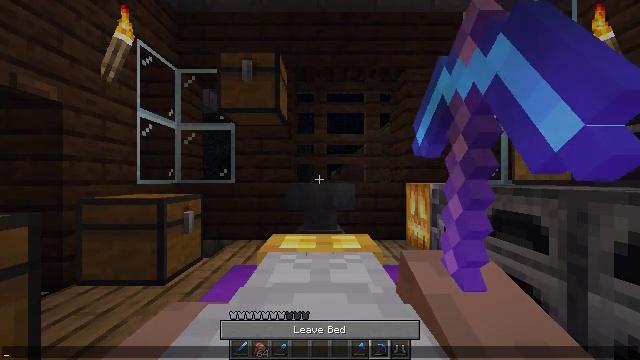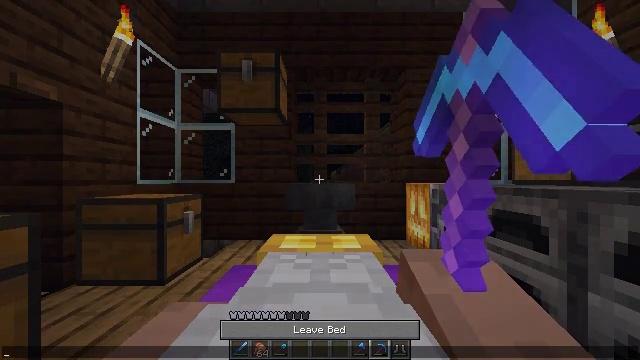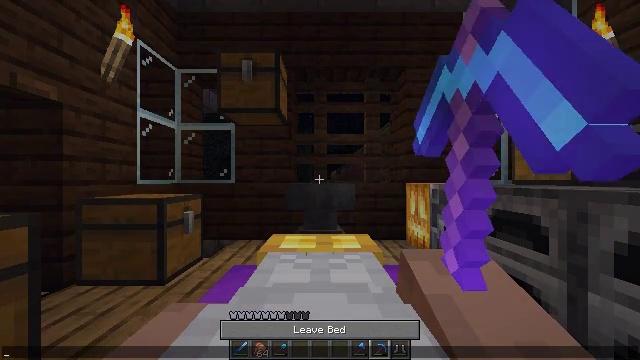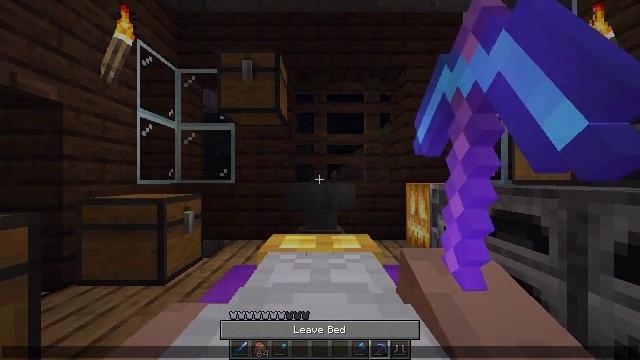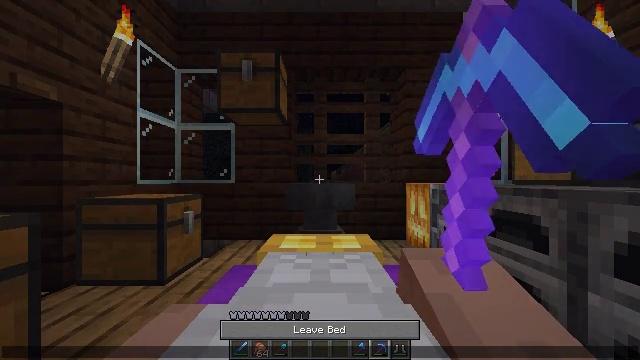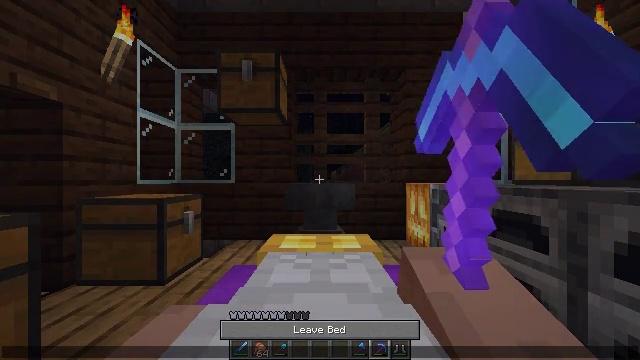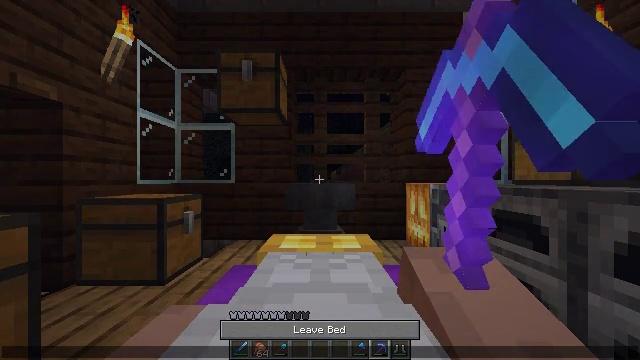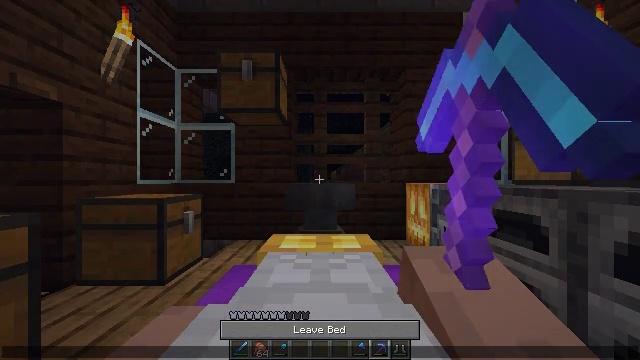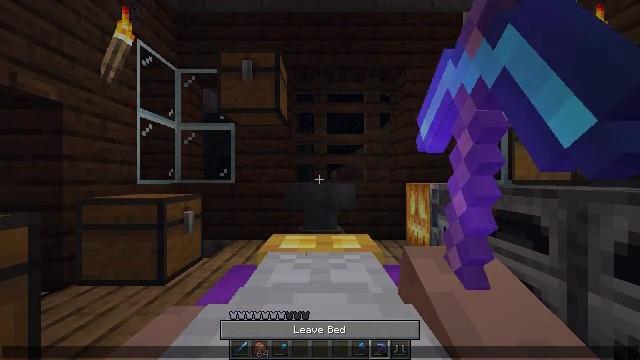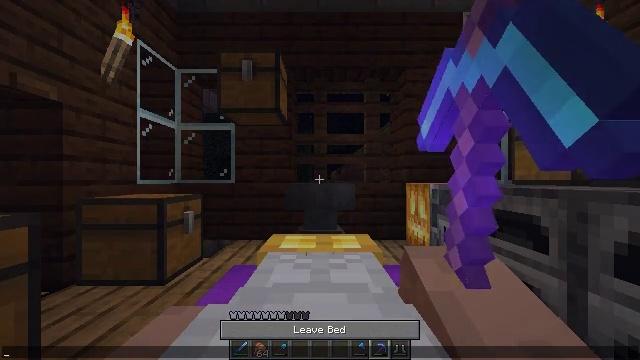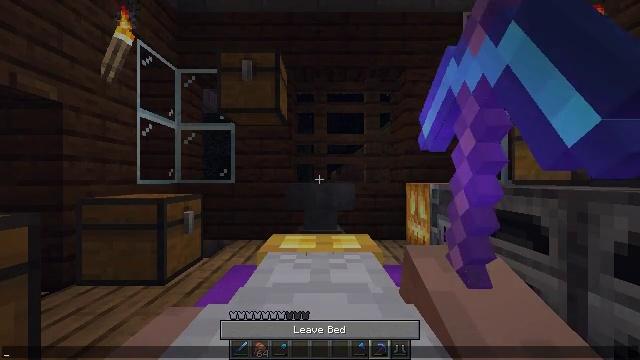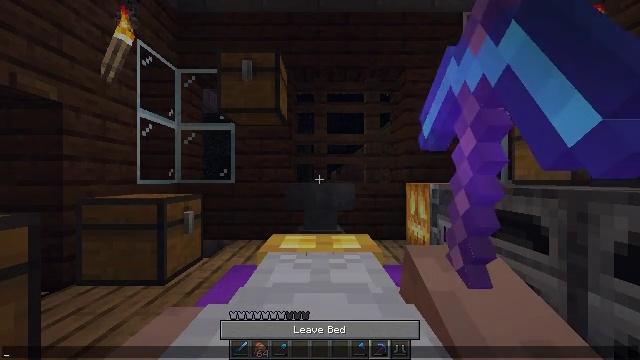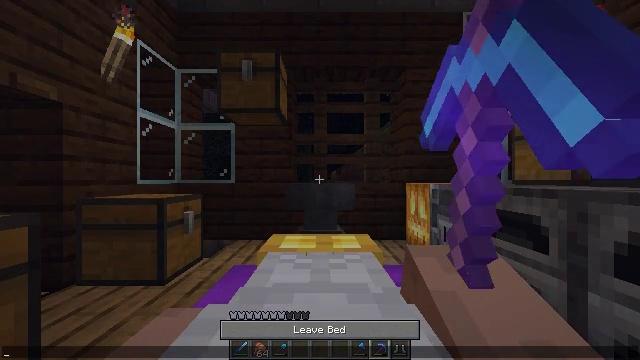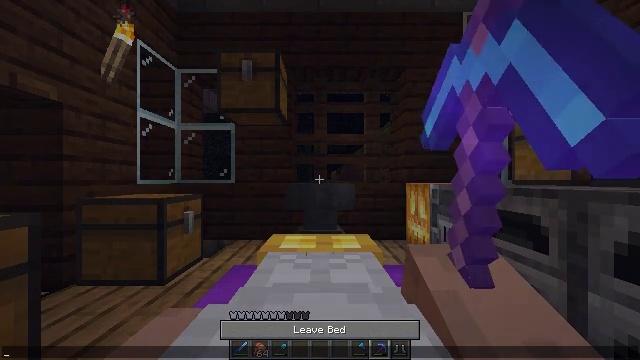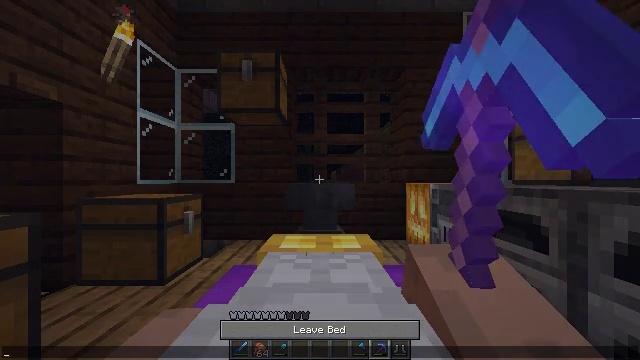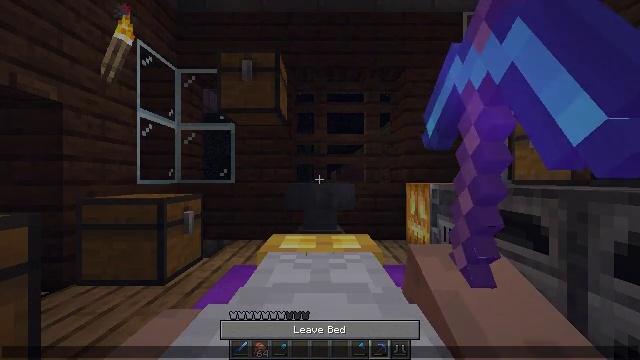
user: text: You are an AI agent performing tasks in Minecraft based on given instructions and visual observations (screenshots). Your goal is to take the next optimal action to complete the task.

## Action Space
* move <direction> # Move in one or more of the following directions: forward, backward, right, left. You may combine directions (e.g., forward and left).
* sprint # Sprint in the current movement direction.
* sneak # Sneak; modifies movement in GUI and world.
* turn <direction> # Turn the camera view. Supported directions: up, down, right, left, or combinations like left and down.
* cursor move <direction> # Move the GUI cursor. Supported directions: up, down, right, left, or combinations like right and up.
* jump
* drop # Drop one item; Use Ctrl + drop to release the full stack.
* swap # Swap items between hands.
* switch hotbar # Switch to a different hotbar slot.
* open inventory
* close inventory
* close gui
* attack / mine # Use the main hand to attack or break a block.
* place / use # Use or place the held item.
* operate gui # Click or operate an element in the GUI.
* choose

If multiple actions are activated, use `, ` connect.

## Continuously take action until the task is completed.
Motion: motion action
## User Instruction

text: Collect spruce leaves for landscaping.
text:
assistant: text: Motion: no_op
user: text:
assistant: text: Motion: no_op
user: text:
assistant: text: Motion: no_op
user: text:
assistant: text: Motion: no_op
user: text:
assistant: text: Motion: no_op
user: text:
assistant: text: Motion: no_op
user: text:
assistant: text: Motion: no_op
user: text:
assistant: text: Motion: no_op
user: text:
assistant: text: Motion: no_op
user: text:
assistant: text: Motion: no_op
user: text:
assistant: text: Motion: no_op
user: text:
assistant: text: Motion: no_op
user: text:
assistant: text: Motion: no_op
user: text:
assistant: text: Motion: no_op
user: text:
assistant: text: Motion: no_op
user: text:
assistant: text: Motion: no_op
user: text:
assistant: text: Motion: no_op
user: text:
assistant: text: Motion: no_op
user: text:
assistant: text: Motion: no_op
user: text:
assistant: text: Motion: no_op
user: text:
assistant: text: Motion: no_op
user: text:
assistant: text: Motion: no_op
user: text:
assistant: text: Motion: no_op
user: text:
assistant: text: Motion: no_op
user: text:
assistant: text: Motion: no_op
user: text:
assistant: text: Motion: no_op
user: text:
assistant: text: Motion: no_op
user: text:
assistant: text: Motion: no_op
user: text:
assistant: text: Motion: no_op
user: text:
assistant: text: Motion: no_op